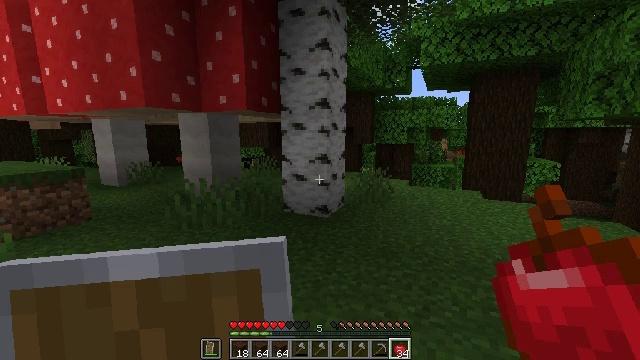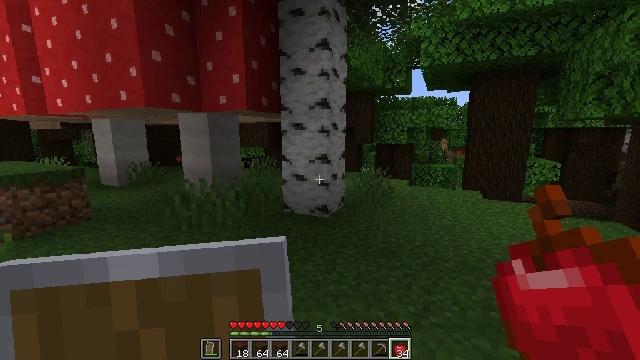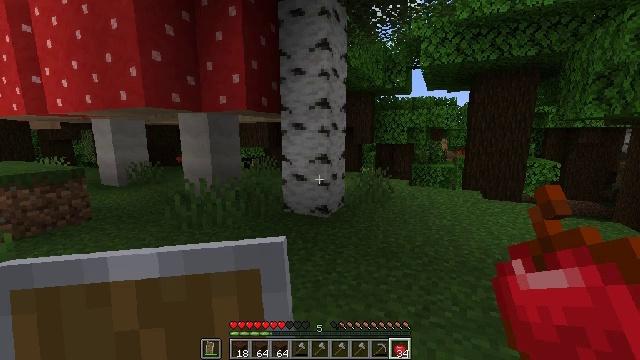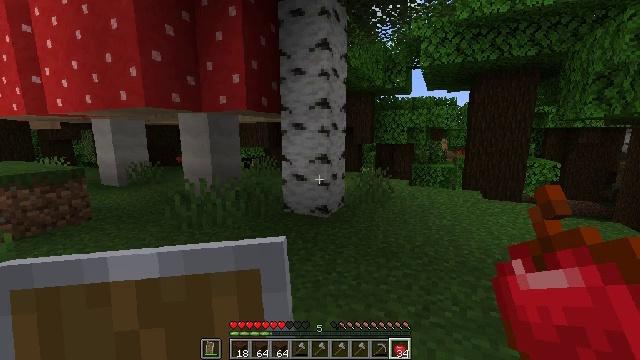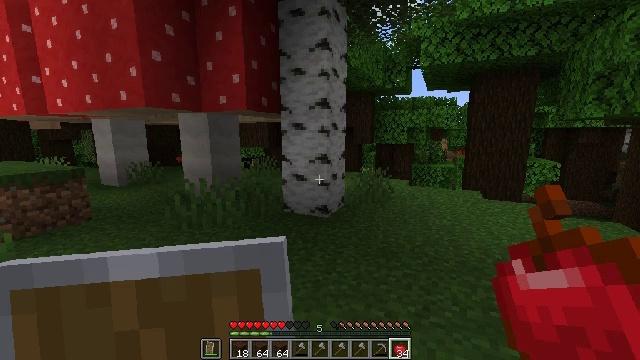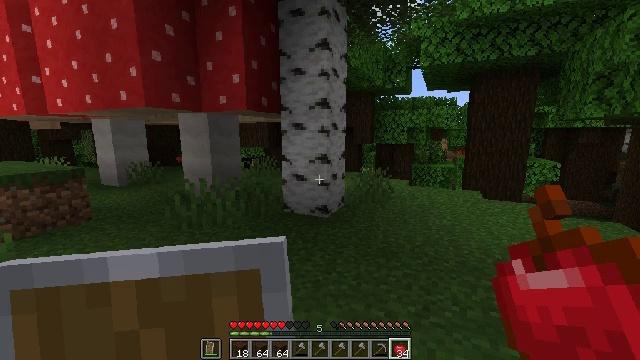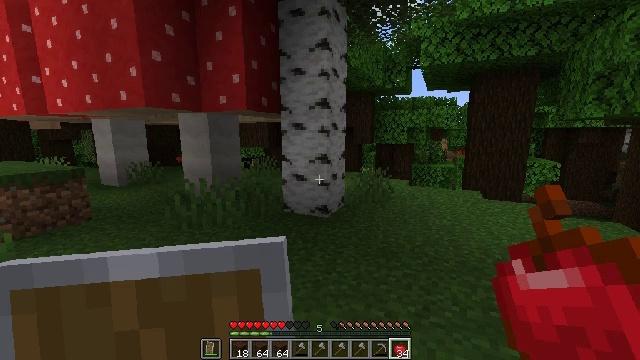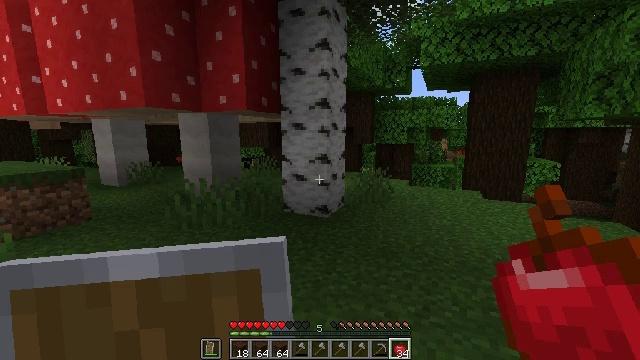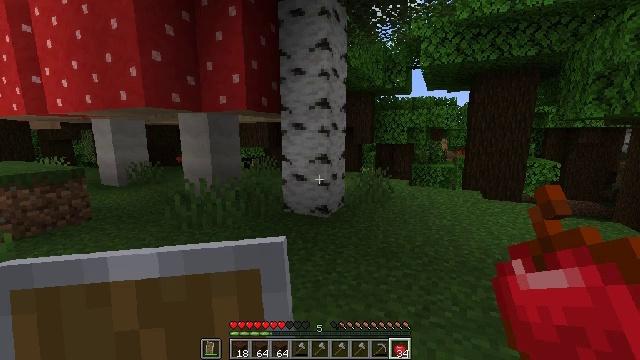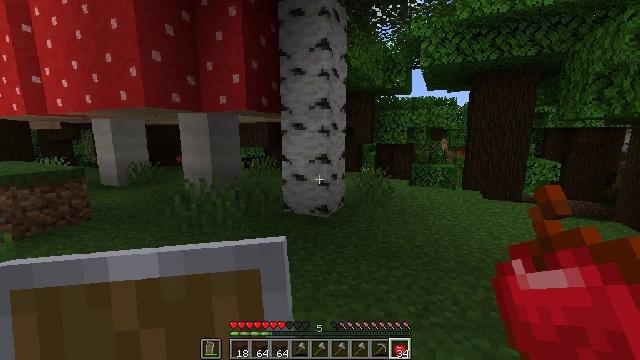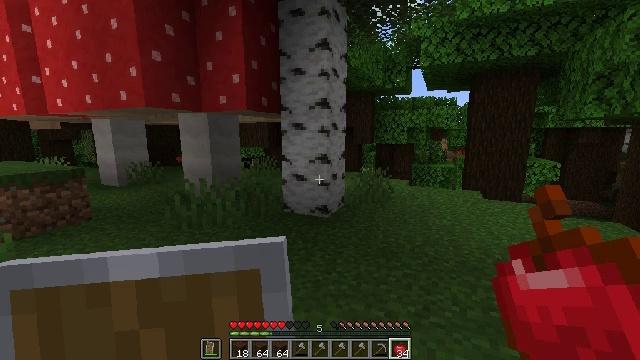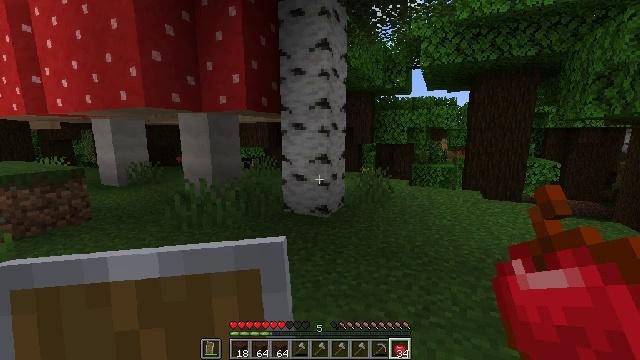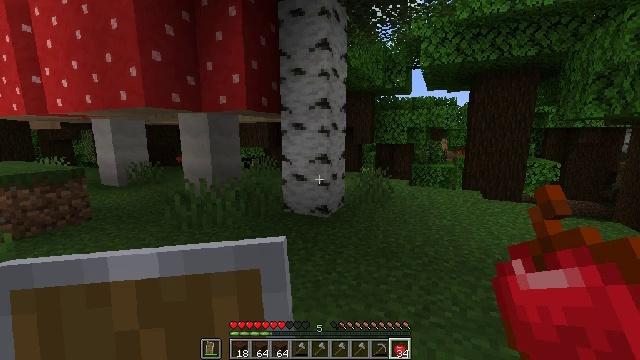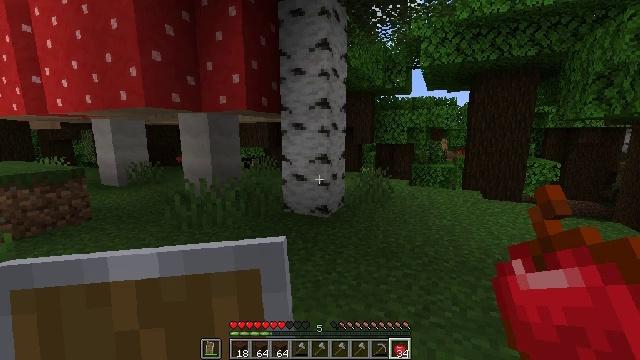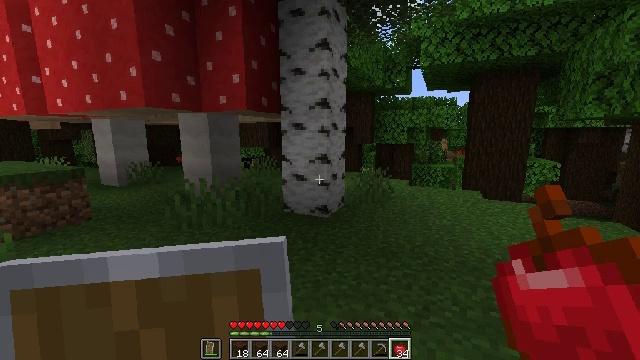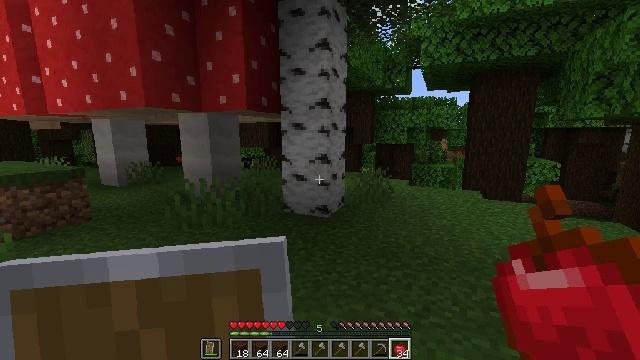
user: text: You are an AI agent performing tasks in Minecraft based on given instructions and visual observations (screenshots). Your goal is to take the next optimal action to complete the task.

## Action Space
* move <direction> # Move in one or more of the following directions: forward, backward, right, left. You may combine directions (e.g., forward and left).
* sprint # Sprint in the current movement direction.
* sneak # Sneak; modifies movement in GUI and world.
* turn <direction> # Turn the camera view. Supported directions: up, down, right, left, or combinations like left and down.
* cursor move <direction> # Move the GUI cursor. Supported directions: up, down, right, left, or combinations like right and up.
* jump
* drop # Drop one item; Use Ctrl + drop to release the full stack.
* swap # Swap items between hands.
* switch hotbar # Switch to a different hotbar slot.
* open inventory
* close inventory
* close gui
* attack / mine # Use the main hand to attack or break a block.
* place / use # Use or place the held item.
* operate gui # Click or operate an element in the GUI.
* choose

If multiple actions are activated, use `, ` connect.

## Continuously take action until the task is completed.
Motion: motion action
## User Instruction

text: Mine the birch log from the tree.
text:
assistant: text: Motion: no_op
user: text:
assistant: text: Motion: no_op
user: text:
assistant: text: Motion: no_op
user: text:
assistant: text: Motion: no_op
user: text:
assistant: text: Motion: no_op
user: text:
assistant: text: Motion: no_op
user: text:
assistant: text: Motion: no_op
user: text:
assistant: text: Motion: no_op
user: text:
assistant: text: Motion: no_op
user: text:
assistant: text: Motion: no_op
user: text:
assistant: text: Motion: no_op
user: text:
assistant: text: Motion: no_op
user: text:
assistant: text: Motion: no_op
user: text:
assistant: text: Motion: no_op
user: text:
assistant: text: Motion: no_op
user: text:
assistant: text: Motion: no_op
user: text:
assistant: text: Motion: no_op
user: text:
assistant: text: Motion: no_op
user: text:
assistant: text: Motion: no_op
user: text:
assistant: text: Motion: no_op
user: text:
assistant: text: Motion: no_op
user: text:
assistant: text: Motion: no_op
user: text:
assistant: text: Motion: no_op
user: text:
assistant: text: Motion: no_op
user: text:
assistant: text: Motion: no_op
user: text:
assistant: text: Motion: no_op
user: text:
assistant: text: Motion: no_op
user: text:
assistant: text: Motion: no_op
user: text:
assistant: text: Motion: no_op
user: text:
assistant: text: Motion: no_op